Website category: sports
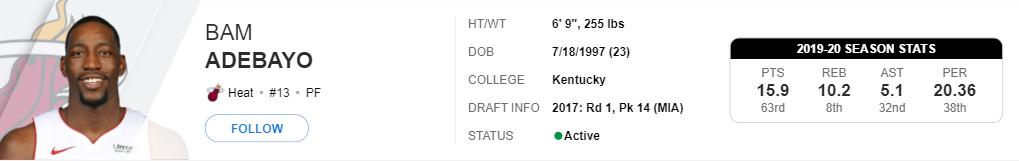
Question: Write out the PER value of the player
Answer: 20.36

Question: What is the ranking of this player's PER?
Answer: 38th

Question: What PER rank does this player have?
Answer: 38th

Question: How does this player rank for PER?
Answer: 38th

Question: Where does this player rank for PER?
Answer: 38th

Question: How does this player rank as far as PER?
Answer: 38th

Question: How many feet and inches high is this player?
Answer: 6' 9"

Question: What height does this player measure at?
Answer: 6' 9"

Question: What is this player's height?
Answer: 6' 9"

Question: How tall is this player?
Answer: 6' 9"

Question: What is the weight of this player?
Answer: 255 lbs

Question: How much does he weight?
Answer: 255 lbs

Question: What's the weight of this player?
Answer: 255 lbs

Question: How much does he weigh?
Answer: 255 lbs

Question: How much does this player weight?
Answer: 255 lbs